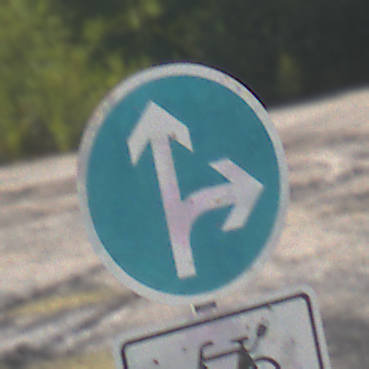
Verkehrszeichen: VorgeschriebeneFahrtrichtungGeradeausOderRechts
Zusatzzeichen unten: EinspurigeFahrzeugeFrei4
Umgebung: Outdoor, Nature
Tageszeit: Midday
Wetter: Clear
Licht: Natural
Jahreszeit: Summer
Kontrast: HighContrast